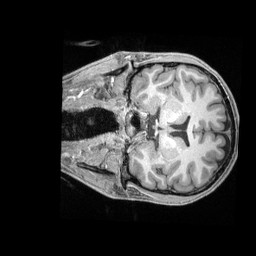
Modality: T1w
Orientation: coronal
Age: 22
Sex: male
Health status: healthy
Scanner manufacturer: siemens
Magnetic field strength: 3 T
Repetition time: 2.4 s
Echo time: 0.00228 s